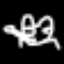
Label: frog